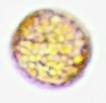
Label: Coscinodiscus